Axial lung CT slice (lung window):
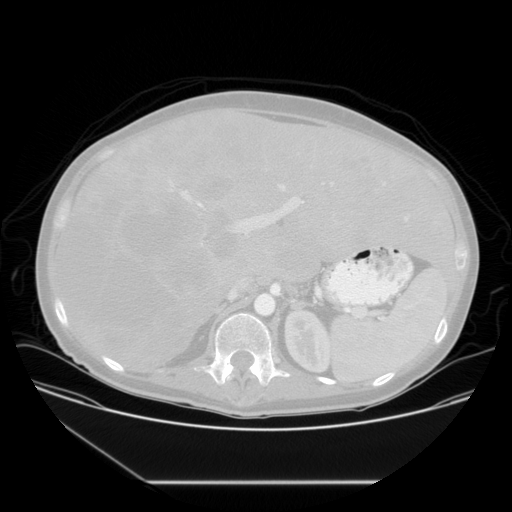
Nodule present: no